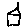
Label: house